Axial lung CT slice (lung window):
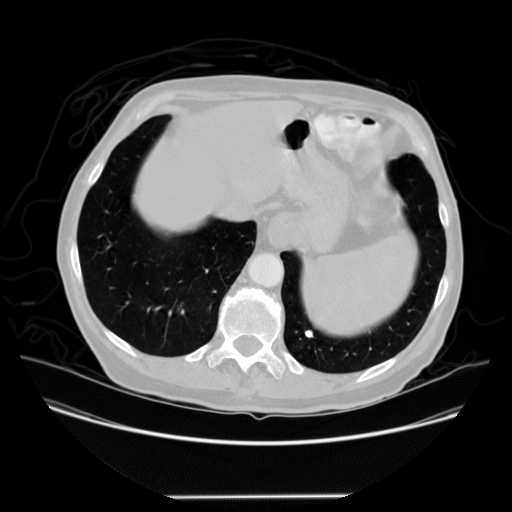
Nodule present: yes
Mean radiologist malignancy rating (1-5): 1